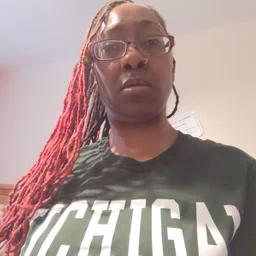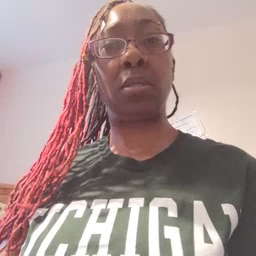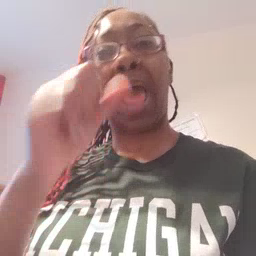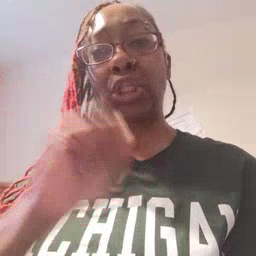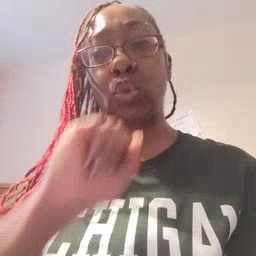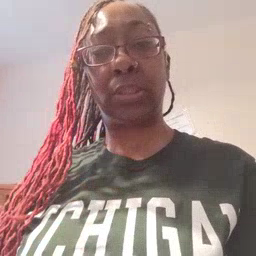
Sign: icecream